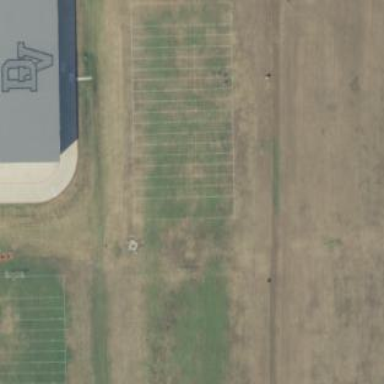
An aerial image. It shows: American football pitch for leisure and sport activities.